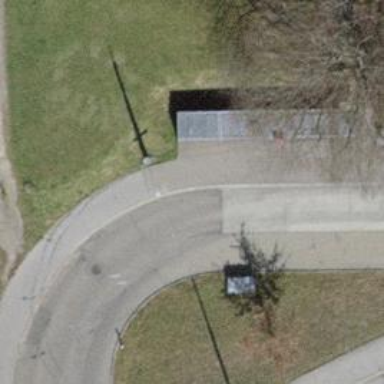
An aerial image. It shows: Trolleybus stop position for public transport.